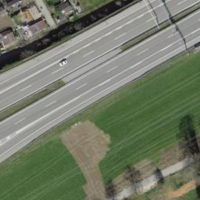
EUNIS habitat code: 57
Species observed at this site:
Heracleum sphondylium